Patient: sex M, age 46
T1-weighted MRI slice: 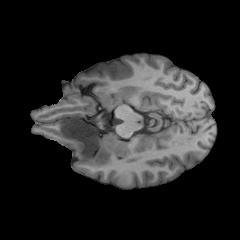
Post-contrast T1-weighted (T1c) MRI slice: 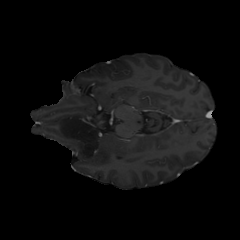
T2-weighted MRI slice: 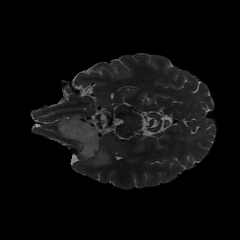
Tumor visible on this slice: yes
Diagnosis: Astrocytoma, IDH-mutant
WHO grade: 2